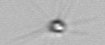
Label: Calciopappus